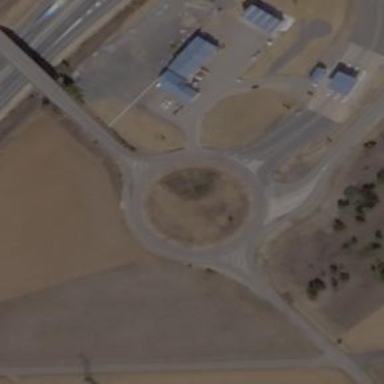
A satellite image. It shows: Tertiary road with asphalt surface leading to roundabout.